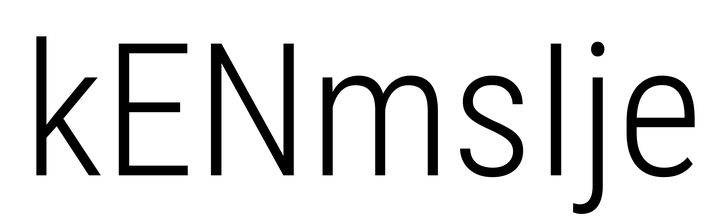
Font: Roboto_Condensed_Light